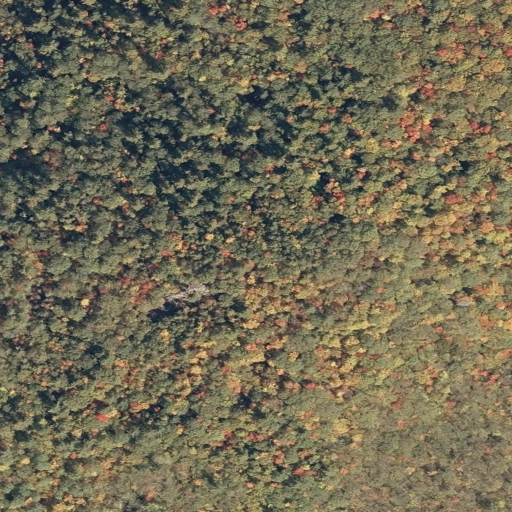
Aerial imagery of mountain in Maine named Whiting Hill containing deciduous forest and mixed forest